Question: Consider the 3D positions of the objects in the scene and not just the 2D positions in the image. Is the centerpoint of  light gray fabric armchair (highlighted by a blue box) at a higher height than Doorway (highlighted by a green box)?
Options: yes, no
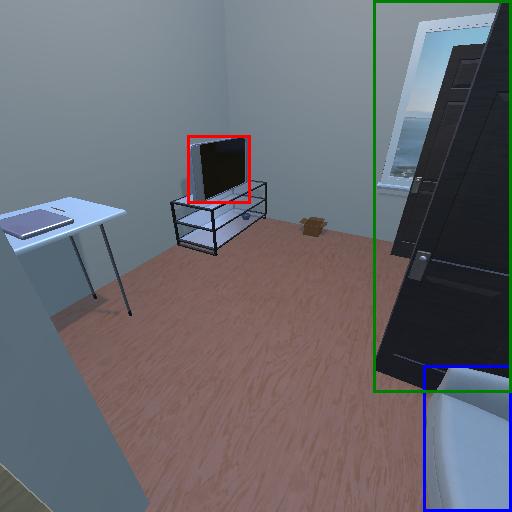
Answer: yes